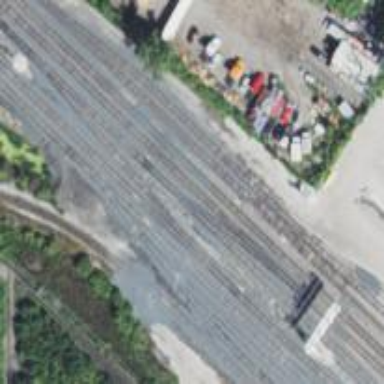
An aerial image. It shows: Railway yard used for servicing trains.